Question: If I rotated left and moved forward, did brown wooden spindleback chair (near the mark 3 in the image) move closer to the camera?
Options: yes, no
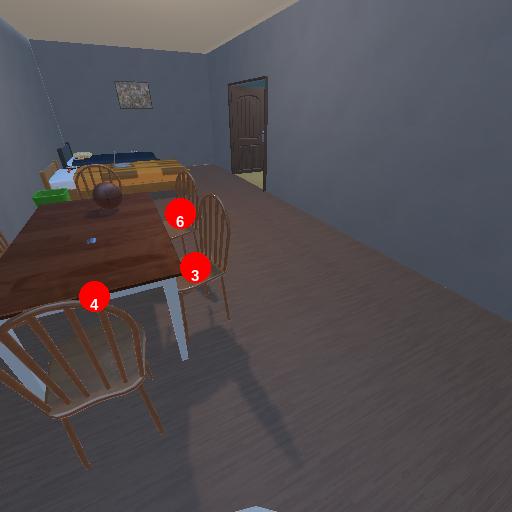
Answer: yes